Question: When I use dynamic options, the second option looks strange when the script is run.

I've made a fiddle with the problem <URL> but it won't run the script that should activate the dynamic option:
'''
function cities(obj){
if(obj.value == '3'){
//undisplay cities options municipality_control2
document.getElementById('municipality_control').style.display='none'
}else{
$('#cities').load('/cities?regionId='+obj.value);
}
}
'''
How can my problem be resolved?
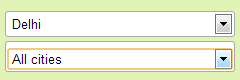
Answer: The problem is a pseudo css class that jQuery adds a style called active and then forces it to behave. Because this is the active control it has the active styling. You can see it in your example if you click on the dropdowns.
If you force remove this styling with code like this <URL> it will go away. You can also add CSS to change what the active class does for this type of element.
Something like
'''
select:active { background:white; }
'''
I think this will also work
'''
select.active { background:white; }
'''
But I have not played around with jQuery's active support much.